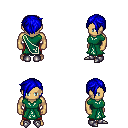
a pixel art fantasy rpg character, male body template, human, tanned skin, sash dress, red pants, blue pixie cut hairstyle, metal boots, four views (front, back, left, right), 2x2 character sprite sheet, small pixel art, hard edges, no anti-aliasing